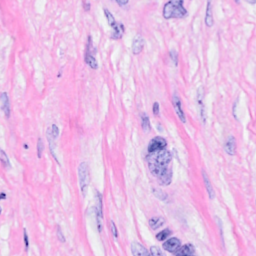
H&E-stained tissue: Breast